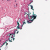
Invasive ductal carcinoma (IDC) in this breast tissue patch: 0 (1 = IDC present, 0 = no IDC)